Question: Does anyone know how to fix this error with Xcode 9 GM? I'm working on an app made with Xcode 8.3, the deployment target is for iOS 9.3 and I never had this problem before. I don't find any information here or on Apple forums yet :(
Edit: This error came when I put a WKWebView into interface builder, not if I use it programmatically.

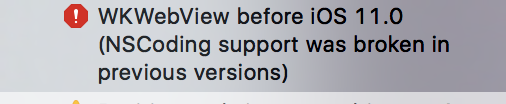
Answer: The error is correct behavior, and not a bug in Xcode 9. Although WKWebView was introduced in iOS 8, there was a bug in '-[WKWebView initWithCoder:]' that was only fixed in iOS 11, which always crashed at runtime and thus prevented configuring one within Interface Builder.
<URL>
Rather than allow developers to build something in IB that would be broken at runtime, it is a build error. It's an inconvenient limitation since iOS 11 was only recently released, but there's really no other good option.
The workaround for older deployment targets is to continue to add the WKWebView in code, as @fahad-ashraf already described in his answer:
<URL>